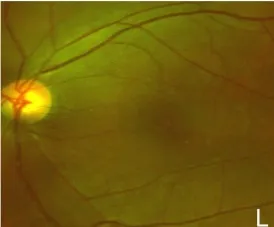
Fundus examination of both eyes at the initial consultation. Ultra-wide field fundus image revealed macular edema in both eyes (A, B). Optical coherence tomography (OCT).
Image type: ophthalmic_imaging (fundus_photograph)